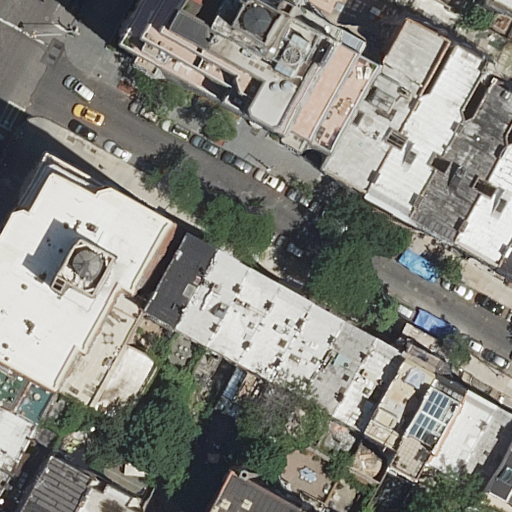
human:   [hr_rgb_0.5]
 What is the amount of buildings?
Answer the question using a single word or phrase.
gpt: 27

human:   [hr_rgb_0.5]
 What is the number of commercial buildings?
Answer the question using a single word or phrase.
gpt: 0

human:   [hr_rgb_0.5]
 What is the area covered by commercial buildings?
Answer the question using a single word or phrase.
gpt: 0m2

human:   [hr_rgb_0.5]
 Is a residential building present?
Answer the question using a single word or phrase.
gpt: yes

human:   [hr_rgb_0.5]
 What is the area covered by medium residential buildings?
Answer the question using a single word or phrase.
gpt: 2598m2

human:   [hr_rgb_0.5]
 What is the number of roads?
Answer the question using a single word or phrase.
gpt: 2

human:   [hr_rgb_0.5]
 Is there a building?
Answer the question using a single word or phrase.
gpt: yes

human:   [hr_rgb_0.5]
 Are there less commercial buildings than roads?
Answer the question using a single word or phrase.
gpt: yes

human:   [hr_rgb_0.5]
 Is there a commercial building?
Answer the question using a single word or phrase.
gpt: no

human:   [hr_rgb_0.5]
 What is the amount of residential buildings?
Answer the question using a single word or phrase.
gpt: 27

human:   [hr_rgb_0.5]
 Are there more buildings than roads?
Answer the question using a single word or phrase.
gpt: yes

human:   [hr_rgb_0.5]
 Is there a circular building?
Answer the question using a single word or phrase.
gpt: no

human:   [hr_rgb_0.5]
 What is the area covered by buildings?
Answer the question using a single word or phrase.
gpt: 5139m2

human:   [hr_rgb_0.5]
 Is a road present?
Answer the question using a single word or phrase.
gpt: yes

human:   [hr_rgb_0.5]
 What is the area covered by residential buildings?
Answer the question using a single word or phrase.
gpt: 5139m2

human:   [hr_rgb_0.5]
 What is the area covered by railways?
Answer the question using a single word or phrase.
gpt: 0m2

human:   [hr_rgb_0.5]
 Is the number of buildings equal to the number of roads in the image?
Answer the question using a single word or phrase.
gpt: no

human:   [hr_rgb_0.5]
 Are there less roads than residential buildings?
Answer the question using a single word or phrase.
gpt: yes

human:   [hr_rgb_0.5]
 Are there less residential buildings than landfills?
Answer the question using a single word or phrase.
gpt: no

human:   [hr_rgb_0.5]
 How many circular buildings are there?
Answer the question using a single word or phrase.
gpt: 0

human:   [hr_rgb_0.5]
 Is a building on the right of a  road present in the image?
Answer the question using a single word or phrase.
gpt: yes

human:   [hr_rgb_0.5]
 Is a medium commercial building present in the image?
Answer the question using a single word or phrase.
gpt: no

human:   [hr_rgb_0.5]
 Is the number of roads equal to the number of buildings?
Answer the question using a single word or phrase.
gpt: no

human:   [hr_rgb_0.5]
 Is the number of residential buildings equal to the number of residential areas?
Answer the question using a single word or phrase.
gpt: no

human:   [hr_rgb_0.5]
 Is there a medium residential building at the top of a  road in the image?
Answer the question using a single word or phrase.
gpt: yes

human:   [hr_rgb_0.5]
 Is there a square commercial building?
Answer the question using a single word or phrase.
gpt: no

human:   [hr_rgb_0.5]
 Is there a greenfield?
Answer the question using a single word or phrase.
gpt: no

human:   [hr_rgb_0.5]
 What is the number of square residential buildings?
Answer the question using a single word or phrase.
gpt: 0

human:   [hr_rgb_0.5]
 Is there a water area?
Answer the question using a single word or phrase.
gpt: no

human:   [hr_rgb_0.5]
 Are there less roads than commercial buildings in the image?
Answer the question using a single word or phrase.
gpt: no

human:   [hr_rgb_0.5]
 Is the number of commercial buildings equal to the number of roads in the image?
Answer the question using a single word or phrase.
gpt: no

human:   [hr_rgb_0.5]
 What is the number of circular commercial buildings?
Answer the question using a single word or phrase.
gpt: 0

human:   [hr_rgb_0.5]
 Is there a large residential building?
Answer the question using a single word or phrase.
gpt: yes

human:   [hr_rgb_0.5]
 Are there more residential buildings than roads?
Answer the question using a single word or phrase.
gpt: yes

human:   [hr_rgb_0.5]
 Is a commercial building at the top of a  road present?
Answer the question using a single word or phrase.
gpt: no

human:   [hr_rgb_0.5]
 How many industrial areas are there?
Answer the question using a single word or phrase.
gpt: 0

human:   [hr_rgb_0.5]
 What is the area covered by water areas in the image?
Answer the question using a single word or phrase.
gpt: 0m2

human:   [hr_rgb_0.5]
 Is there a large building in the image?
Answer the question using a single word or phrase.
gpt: yes

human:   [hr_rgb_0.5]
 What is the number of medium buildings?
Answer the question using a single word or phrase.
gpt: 16

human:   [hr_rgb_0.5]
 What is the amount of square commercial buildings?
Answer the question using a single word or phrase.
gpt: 0

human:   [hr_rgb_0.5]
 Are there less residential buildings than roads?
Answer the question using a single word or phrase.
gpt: no

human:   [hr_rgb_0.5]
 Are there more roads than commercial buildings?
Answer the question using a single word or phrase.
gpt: yes

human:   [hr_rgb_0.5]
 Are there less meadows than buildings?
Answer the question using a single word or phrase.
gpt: yes

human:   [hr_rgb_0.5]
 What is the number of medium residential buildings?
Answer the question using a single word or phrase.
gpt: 16

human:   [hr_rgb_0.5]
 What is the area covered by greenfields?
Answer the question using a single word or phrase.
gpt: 0m2

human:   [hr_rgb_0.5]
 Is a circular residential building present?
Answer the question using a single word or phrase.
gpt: no

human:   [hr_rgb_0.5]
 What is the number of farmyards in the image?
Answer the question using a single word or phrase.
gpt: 0

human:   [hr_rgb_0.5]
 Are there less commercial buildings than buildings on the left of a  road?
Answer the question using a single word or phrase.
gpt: yes

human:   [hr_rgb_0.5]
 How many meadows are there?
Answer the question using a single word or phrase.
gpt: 0

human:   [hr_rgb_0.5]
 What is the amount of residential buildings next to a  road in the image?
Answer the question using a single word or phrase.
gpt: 27

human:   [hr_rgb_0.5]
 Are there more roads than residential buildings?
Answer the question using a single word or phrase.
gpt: no

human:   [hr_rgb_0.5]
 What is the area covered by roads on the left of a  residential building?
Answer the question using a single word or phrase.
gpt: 0m2

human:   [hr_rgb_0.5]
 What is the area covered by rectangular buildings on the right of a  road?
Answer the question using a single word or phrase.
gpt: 1512m2

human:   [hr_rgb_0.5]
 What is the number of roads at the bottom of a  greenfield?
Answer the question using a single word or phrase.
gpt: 0

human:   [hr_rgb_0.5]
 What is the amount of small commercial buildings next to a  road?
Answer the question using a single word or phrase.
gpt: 0

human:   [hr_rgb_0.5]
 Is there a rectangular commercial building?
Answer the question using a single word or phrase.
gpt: no

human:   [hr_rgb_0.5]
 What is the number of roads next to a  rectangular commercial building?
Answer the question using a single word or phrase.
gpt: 0

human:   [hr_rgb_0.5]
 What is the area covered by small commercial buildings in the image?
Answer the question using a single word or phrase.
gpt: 0m2

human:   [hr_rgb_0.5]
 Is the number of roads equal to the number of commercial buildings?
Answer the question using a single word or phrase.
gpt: no

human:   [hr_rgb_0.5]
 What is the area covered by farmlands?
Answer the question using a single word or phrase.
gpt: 0m2

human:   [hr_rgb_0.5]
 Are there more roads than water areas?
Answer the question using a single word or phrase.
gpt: yes

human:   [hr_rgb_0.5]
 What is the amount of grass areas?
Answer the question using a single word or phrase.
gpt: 0

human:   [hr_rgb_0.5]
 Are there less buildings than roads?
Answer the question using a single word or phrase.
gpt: no

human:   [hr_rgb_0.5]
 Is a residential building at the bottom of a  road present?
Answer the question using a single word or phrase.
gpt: yes